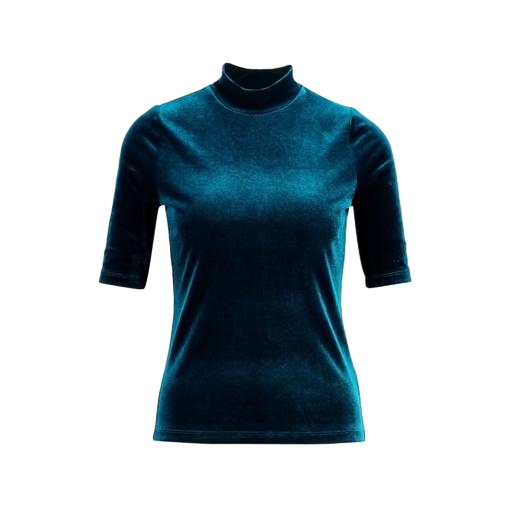
high-neck top, short-sleeve turtleneck top, blue high-neck top, white background